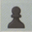
Piece: bP